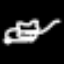
Label: frog